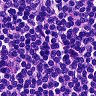
Metastatic tissue present: no